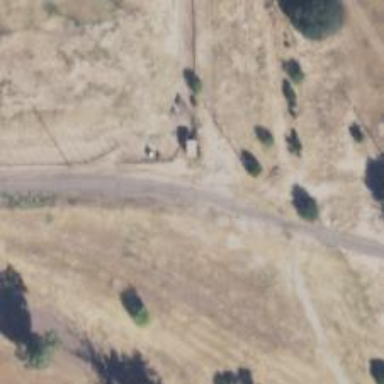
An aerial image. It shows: Path designated for golf carts.